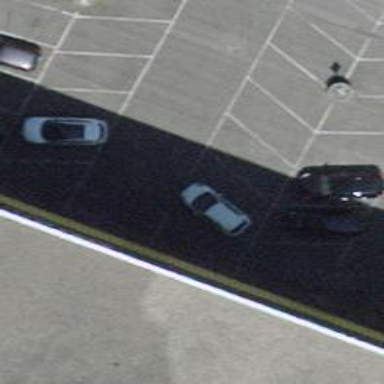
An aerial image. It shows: Asphalt parking aisle road for service vehicles.